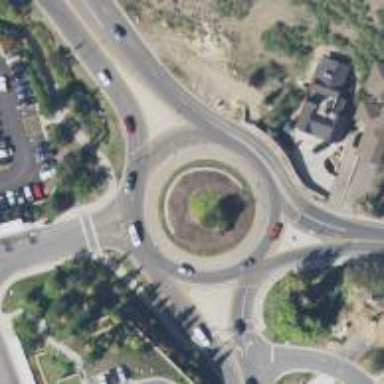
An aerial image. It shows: Secondary road leading to roundabout.